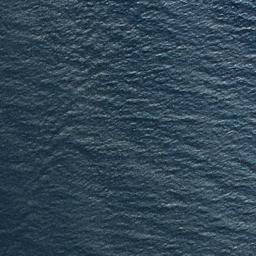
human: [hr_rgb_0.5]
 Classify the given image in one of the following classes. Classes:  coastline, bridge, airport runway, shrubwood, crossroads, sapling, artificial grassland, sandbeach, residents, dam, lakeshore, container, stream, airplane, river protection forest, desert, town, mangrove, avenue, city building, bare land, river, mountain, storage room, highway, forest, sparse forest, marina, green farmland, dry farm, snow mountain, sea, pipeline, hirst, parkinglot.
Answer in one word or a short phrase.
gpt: sea